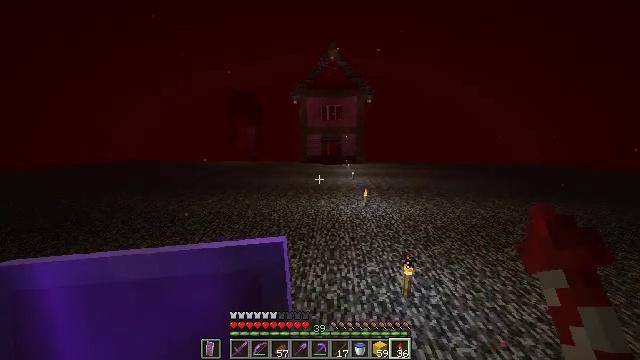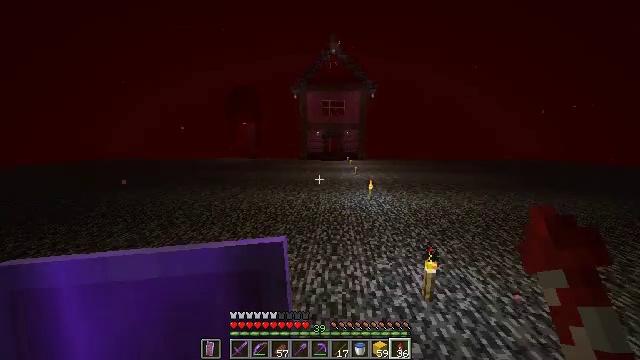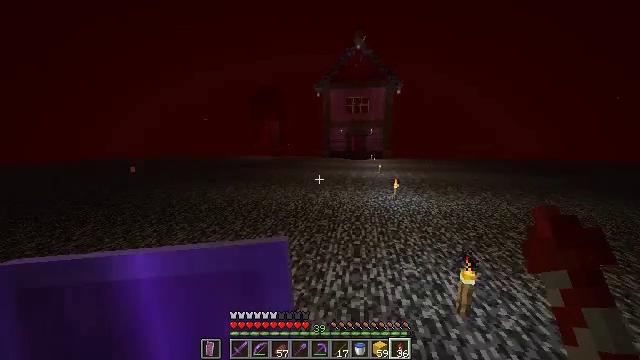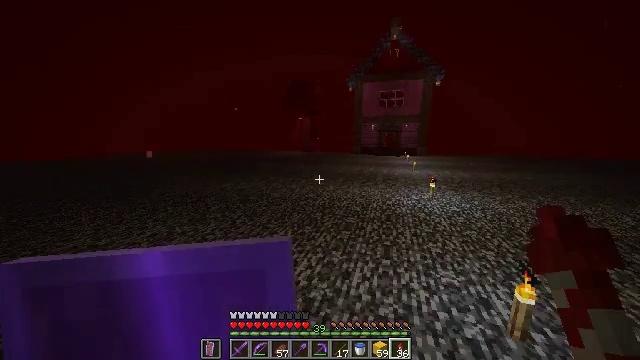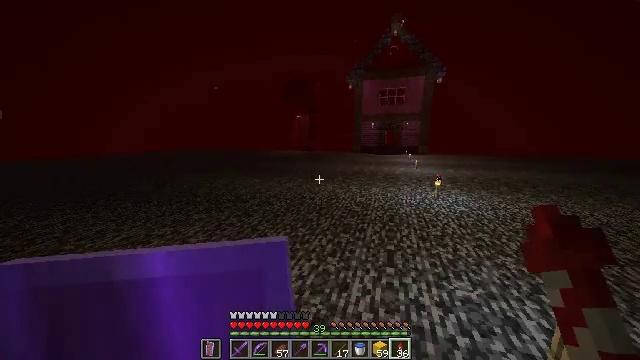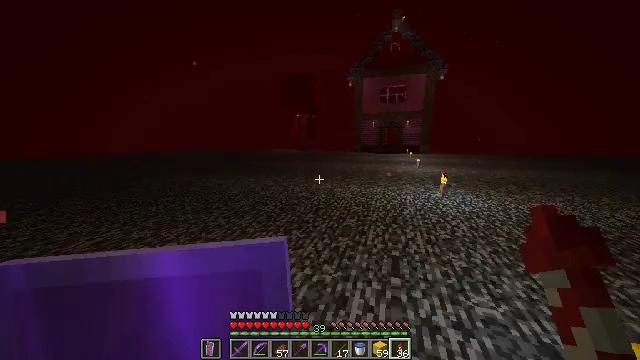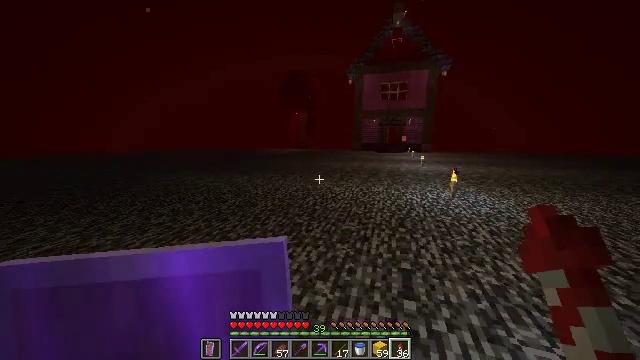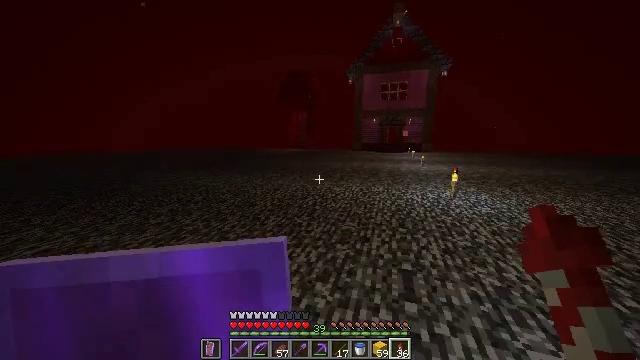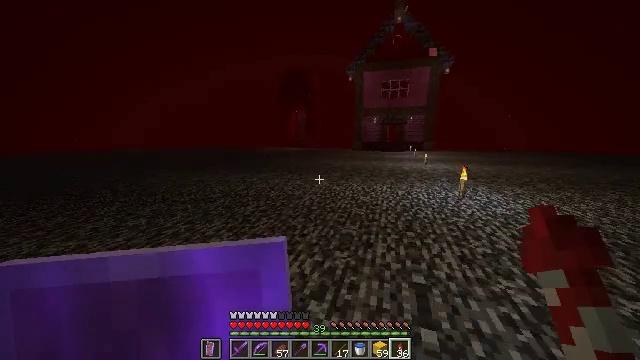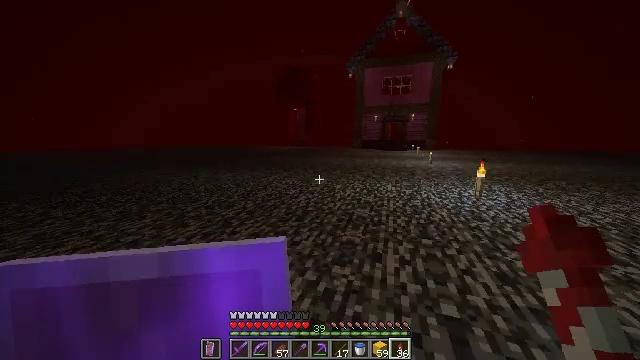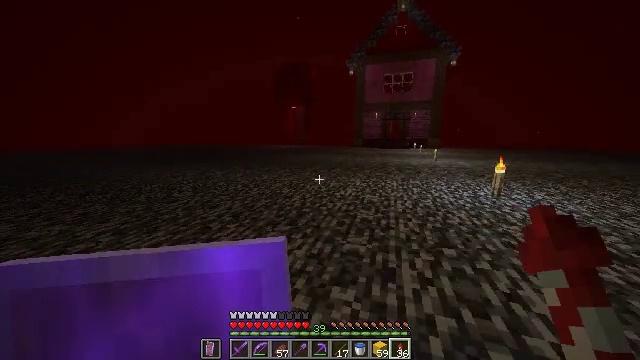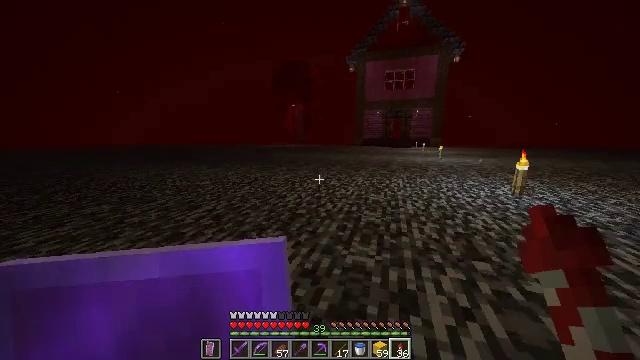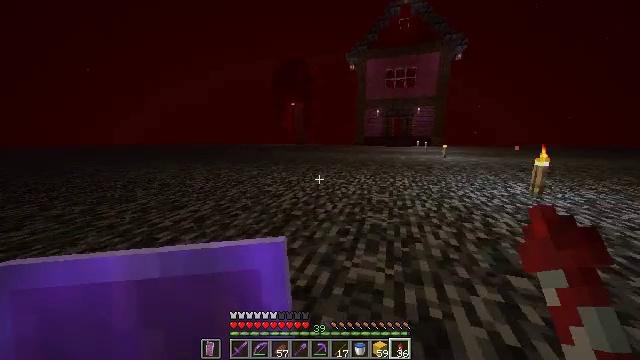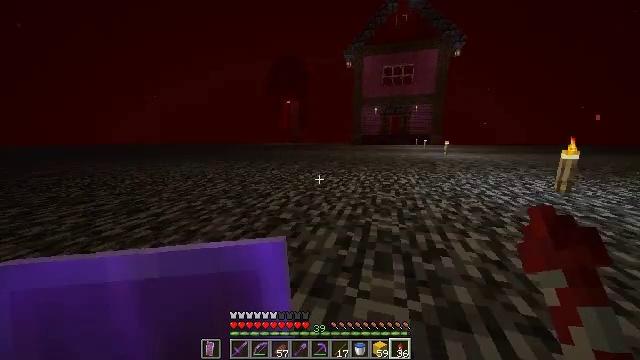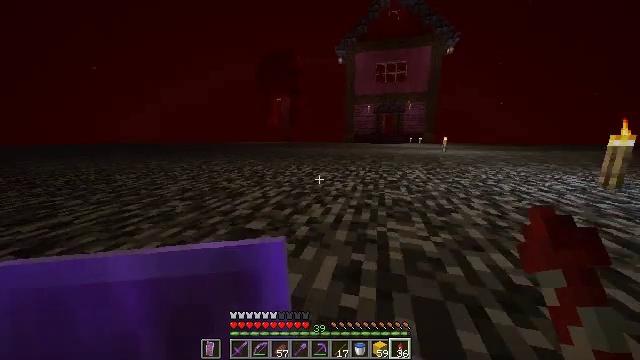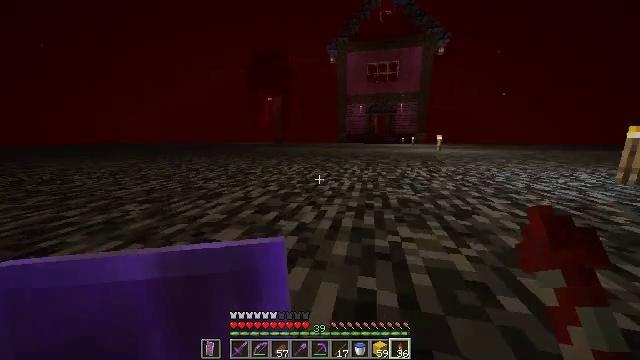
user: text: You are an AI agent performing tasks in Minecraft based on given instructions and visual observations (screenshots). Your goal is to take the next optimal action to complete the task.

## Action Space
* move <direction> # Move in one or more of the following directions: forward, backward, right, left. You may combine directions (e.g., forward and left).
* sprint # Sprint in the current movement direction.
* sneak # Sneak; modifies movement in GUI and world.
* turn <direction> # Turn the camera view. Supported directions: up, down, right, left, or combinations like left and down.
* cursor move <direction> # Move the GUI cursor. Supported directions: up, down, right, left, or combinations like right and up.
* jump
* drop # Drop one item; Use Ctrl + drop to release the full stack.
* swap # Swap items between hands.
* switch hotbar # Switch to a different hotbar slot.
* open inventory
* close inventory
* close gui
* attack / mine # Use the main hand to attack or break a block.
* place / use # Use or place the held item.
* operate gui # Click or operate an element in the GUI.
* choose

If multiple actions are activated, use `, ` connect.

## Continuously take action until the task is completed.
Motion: motion action
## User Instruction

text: craft item cyan carpet
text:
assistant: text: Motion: move forward, sprint, jump
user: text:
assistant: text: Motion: move forward, sprint, turn left, jump
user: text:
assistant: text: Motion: move forward, sprint, turn left, jump
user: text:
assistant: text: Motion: move forward, sprint, jump
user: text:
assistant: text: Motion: move forward, sprint, jump
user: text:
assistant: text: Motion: move forward, sprint, jump
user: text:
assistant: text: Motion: move forward, sprint, jump
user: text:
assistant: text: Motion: move forward, sprint, jump
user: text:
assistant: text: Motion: move forward, sprint
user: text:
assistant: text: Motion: move forward, sprint
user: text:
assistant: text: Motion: move forward, sprint
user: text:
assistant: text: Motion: move forward, sprint
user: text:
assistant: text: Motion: move forward, sprint, jump
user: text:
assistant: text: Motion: move forward, sprint, turn right, jump
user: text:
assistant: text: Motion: move forward, sprint, turn right, jump
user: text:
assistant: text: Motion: move forward, sprint, jump
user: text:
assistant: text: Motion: move forward, sprint, jump
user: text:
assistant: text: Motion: move forward, sprint, jump
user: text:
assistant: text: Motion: move forward, sprint, jump
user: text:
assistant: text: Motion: move forward, sprint, jump
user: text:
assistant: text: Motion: move forward, sprint
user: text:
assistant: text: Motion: move forward, sprint
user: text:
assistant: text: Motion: move forward, sprint
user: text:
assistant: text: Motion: move forward, sprint
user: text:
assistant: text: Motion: move forward, sprint
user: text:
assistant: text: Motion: move forward, sprint
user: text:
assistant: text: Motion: move forward, sprint
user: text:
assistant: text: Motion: move forward, sprint
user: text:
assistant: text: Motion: move forward, sprint
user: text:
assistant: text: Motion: move forward, sprint